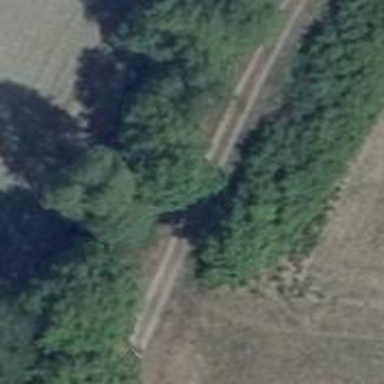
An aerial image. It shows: Row of deciduous broadleaved trees.